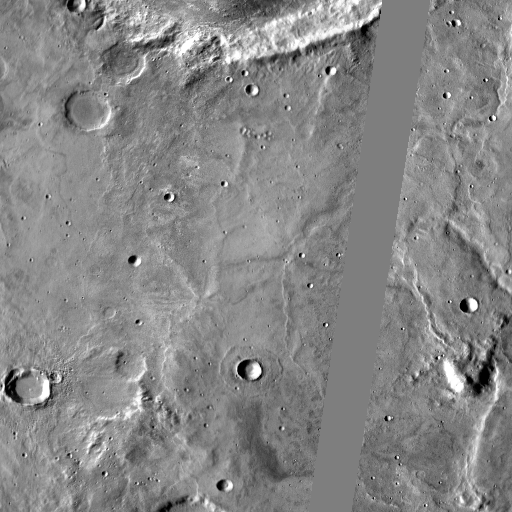
Crater classes present: Background, Other, Layered, Buried, Secondary